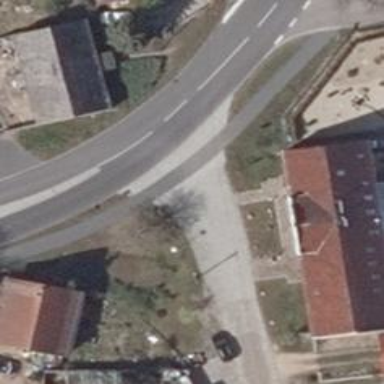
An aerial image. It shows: Residential road.